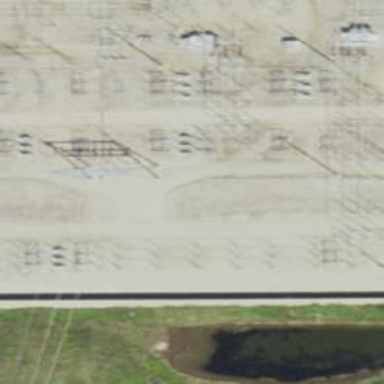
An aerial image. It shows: Switch used for power control.